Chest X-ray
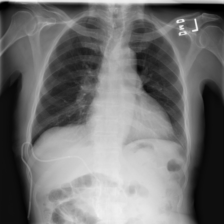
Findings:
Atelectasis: negative
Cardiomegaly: positive
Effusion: negative
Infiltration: negative
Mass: negative
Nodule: negative
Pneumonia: negative
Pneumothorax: negative
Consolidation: negative
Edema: negative
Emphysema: negative
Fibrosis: negative
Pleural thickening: negative
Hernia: negative